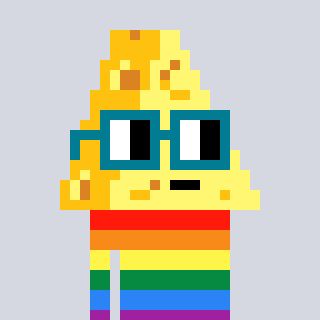
a pixel art character with square dark green glasses, a cheese-shaped head and a slimegreen-colored body on a cool background